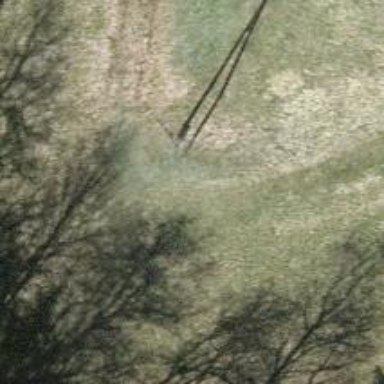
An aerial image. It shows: Guyed pole used for power distribution.